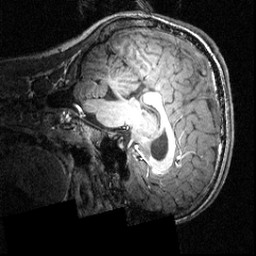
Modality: T1w
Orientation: sagittal
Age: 18
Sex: male
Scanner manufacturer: siemens
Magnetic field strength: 3.951 T
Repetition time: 1.5 s
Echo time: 0.00335 s